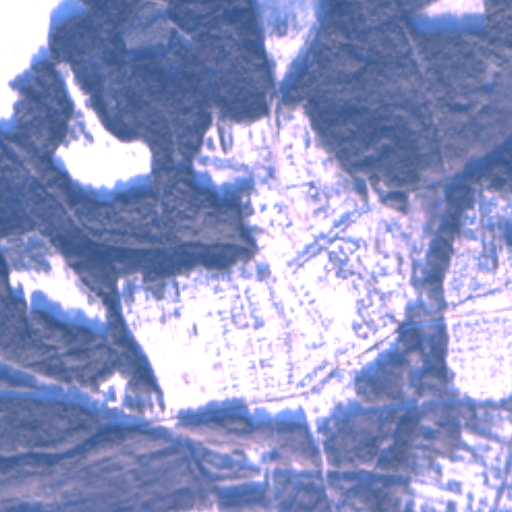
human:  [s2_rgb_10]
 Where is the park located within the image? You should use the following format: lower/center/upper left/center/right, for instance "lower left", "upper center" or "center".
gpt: The park is located in the lower left of the image.
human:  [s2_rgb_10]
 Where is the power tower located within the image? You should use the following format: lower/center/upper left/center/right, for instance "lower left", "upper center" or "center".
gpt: The power tower is located in the lower of the image.
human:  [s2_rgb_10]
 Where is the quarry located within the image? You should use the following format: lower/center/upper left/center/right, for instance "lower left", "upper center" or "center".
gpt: The quarry is located in the lower left of the image.
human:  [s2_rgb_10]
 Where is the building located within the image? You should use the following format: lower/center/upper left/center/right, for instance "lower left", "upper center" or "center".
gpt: There is no building in the image.